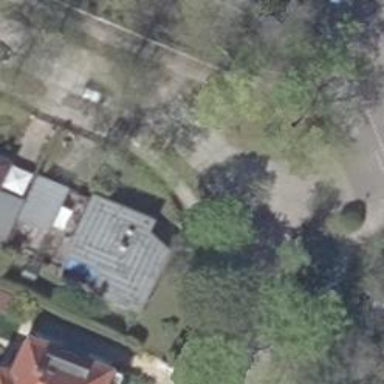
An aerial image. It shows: Avenue lined with deciduous broadleaved trees.